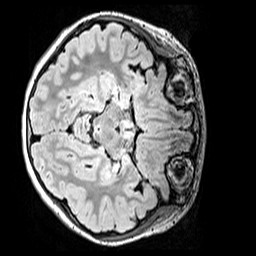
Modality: FLAIR
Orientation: axial
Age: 9
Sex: female
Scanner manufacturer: siemens
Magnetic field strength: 3 T
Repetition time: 5 s
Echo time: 0.388 s